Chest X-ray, PA view. Patient: 58 years old, sex M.
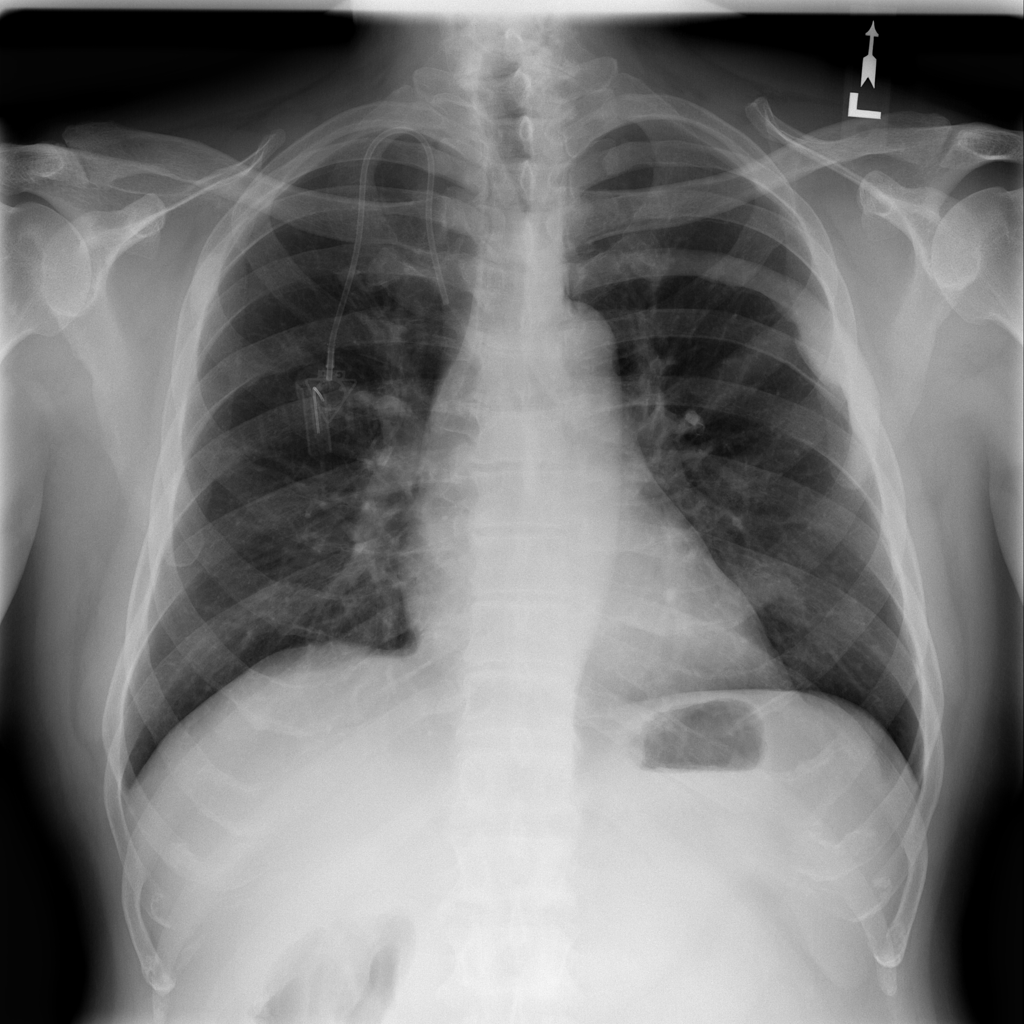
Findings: No Finding